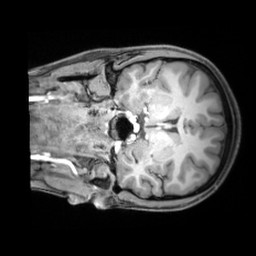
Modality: T1w
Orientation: coronal
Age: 19
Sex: female
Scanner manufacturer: siemens
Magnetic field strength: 3 T
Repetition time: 1.97 s
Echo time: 0.00206 s